Question: For this analysis of Insertion Sort, as shown in :

What does the summation at line 5 indicate? I'm very confused what is supposed to mean. Why does it not just show that it occurs n*n times or something?
Could someone clarify what it is saying?
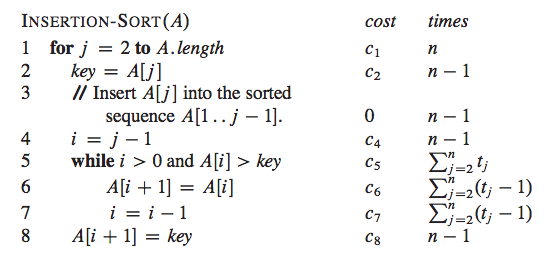
Answer: tj is the number of times the while loop is executed (for the given value of j)
this is a variable that depends on the initial order of the array